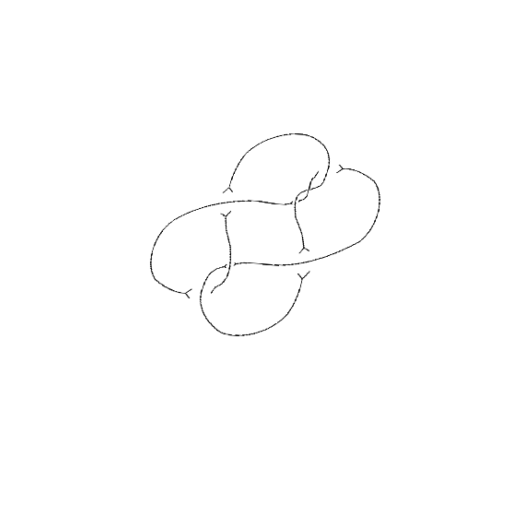
Crossing number: 7